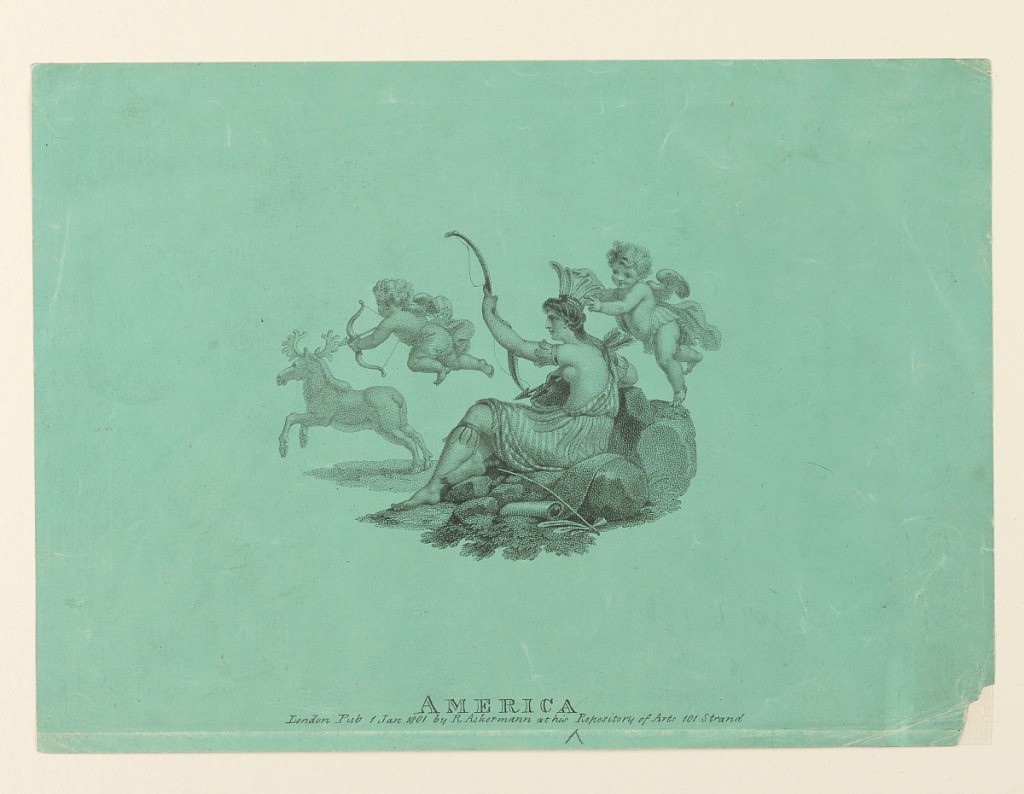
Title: America
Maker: Rudolph Ackermann, English, b. Germany, 1764–1834
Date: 1801
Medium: Engraving with black ink on green paper
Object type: Print
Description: Horizontal rectangle. "America" is seated on a rock, seen in profile, dressed in Indian costume and carrying a bow and arrows. A winged cupid crowns her with a feahered headdress. Another cupid shoots an arrow at a stag to left. Caption below: "America London Pub. 1 Jan 1801..."